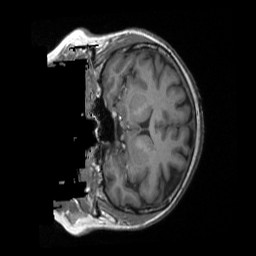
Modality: T1w
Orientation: coronal
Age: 59
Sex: female
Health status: ill
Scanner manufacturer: siemens
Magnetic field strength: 3 T
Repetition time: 1.9 s
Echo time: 0.00247 s